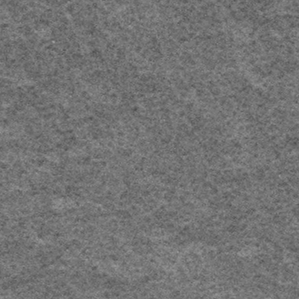
Label: frost